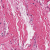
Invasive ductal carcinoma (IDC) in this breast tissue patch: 0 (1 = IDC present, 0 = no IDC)